Interaction volume radius: 10 \u00c5
Interaction volume height: 30 \u00c5
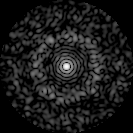
Disorder parameter: 0.8233